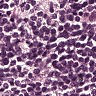
Metastatic tissue present: no